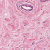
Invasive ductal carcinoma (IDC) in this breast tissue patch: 0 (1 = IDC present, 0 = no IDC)